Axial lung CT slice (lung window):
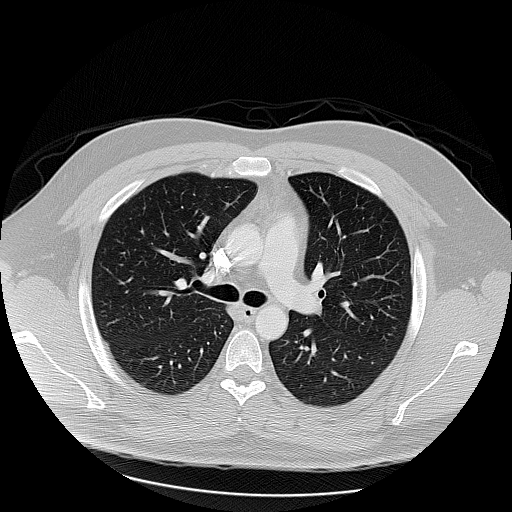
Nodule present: no